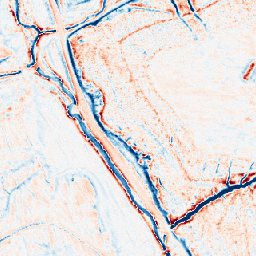
Category: edge_preserving
Decomposition family: anisotropic_diffusion
Decomposition parameters: iterations: 20
kappa: 50
gamma: 0.15
Upsampling method: nearest
Upsampling parameters: scale: 8
Upsampling scale: 8